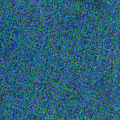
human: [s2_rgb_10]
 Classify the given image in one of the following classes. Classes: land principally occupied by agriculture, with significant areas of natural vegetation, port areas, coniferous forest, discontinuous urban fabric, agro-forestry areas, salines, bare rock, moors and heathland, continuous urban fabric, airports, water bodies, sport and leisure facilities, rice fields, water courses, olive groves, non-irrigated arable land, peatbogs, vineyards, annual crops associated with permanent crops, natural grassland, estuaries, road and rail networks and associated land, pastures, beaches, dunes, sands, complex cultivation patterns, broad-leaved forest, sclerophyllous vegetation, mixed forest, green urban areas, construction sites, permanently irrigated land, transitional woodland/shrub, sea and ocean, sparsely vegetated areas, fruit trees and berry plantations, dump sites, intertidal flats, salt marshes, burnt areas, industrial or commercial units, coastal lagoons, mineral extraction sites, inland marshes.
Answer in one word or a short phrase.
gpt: water bodies